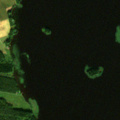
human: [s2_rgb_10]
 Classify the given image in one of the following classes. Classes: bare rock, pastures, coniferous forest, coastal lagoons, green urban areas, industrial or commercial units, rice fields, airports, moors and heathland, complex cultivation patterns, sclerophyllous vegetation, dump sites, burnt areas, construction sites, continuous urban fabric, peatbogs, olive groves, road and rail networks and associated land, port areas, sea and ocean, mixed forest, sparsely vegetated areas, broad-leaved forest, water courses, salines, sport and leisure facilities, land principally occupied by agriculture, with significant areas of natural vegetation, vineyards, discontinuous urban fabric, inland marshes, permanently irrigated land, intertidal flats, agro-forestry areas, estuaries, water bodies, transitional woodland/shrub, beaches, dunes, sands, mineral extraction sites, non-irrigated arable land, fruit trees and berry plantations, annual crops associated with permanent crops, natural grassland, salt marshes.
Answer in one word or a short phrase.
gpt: non-irrigated arable land, broad-leaved forest, mixed forest, water bodies